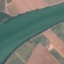
Land use / land cover: River